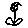
Label: flower